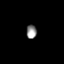
Tissue: lung
Cell type: Endothelial cells
Senescence score: 0.5417
Nuclear area (px): 142
Mean DAPI intensity: 140.57